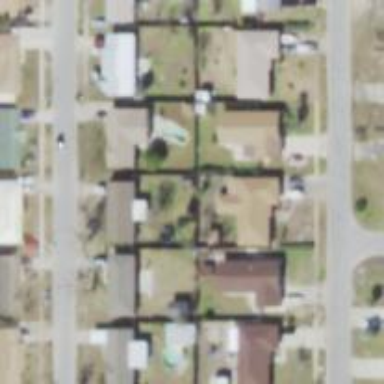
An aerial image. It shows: Single-family residential area.